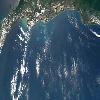
Label: water